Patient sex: M
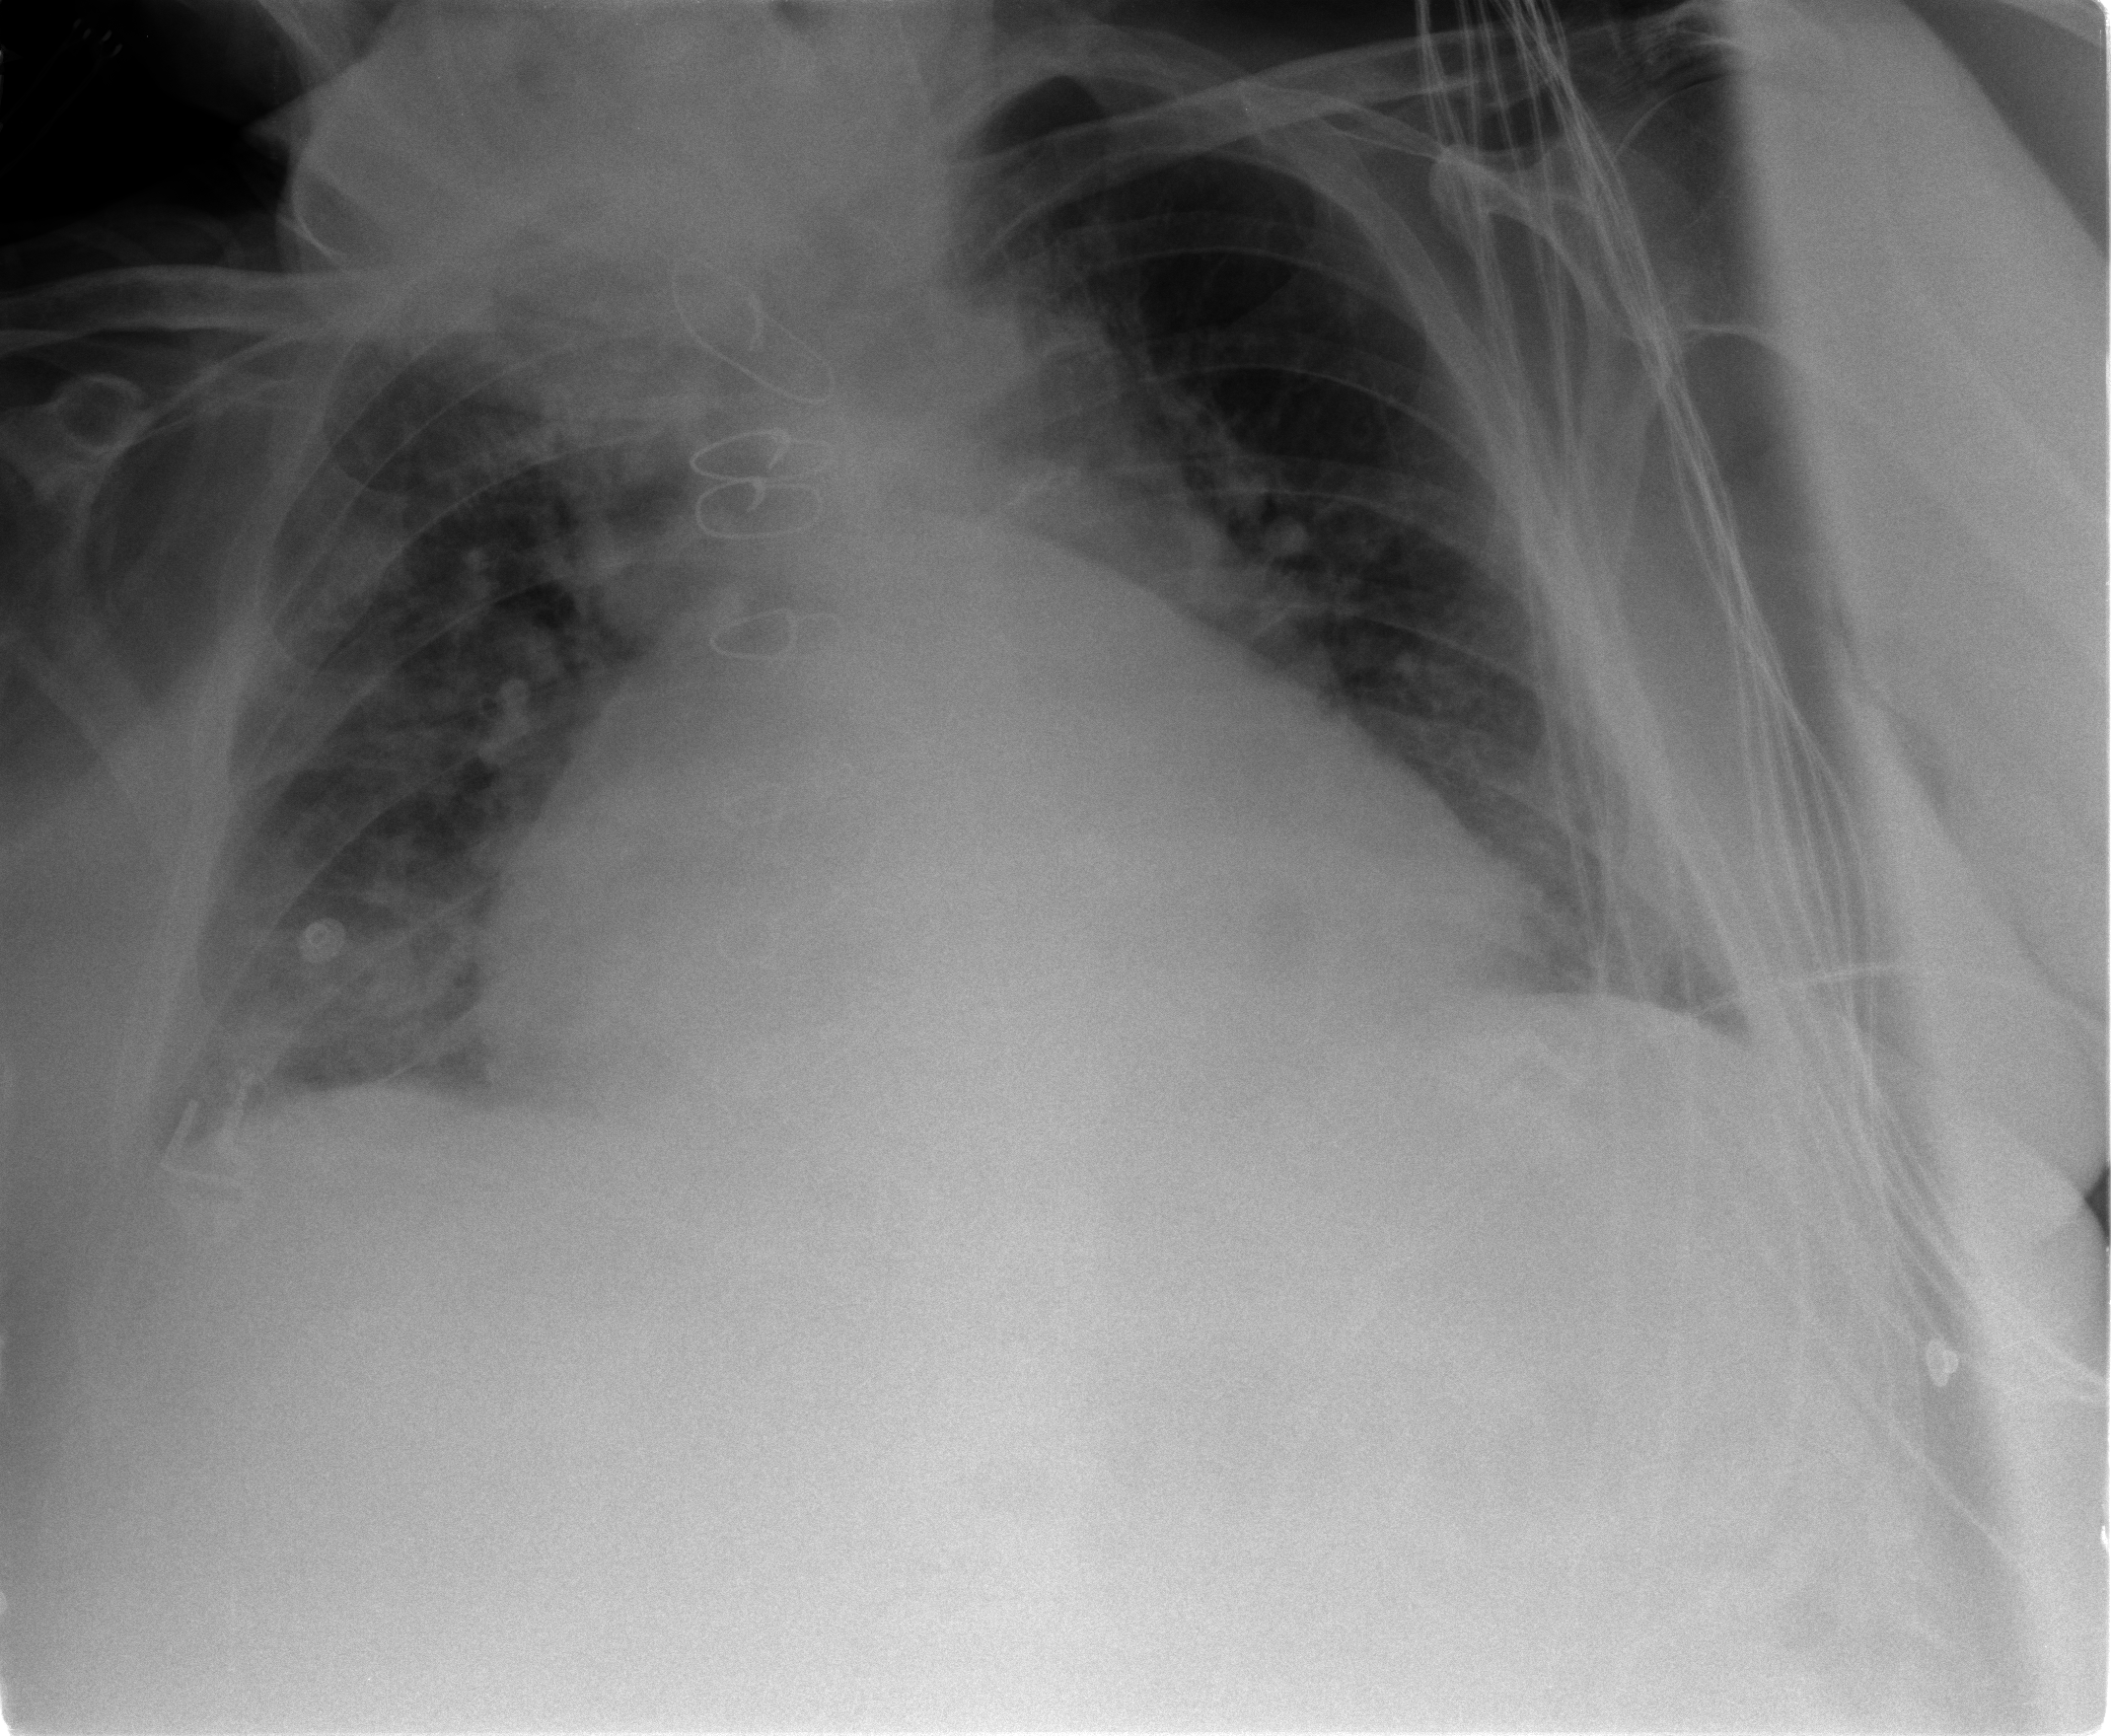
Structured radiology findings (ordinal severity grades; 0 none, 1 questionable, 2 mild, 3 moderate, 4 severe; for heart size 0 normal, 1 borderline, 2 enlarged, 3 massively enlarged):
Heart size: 2
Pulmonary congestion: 2
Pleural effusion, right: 0
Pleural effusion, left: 0
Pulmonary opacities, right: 1
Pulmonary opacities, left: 0
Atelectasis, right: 2
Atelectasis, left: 0